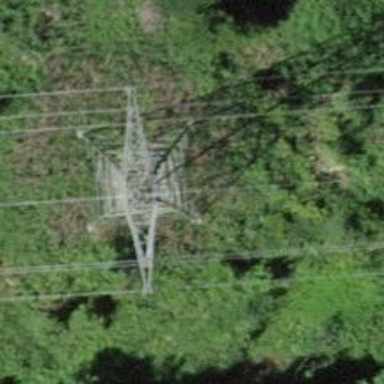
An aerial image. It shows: Power line in the image.